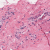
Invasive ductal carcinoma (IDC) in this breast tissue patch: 0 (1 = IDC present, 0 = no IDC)